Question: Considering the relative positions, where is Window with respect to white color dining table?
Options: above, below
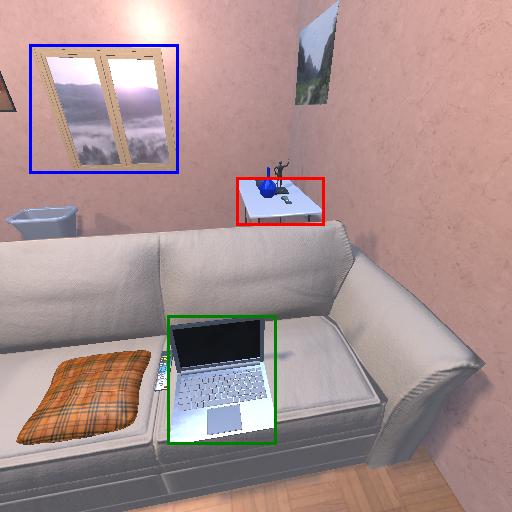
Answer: above